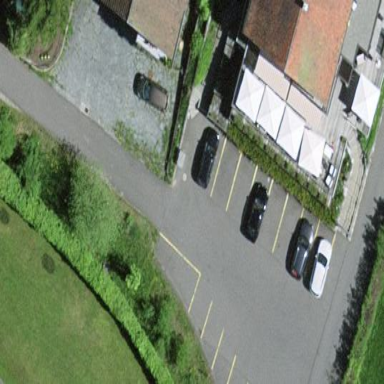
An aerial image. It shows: Outdoor seating area for leisure.